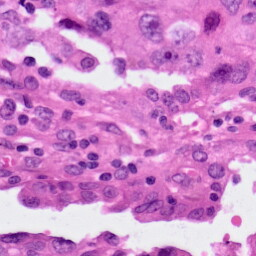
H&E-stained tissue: Lung